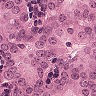
Metastatic tissue present: yes